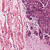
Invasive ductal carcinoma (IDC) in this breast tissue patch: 0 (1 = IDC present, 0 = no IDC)